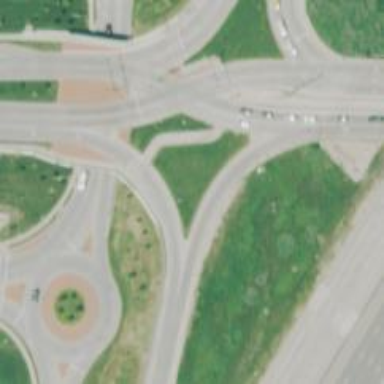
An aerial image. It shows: Motorway link at diverging diamond interchange (DDI) junction.